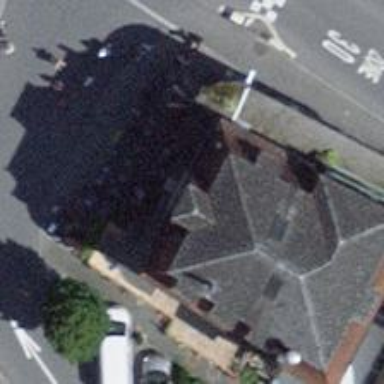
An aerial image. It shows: Restaurant.